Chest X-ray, AP view. Patient: 29 years old, sex F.
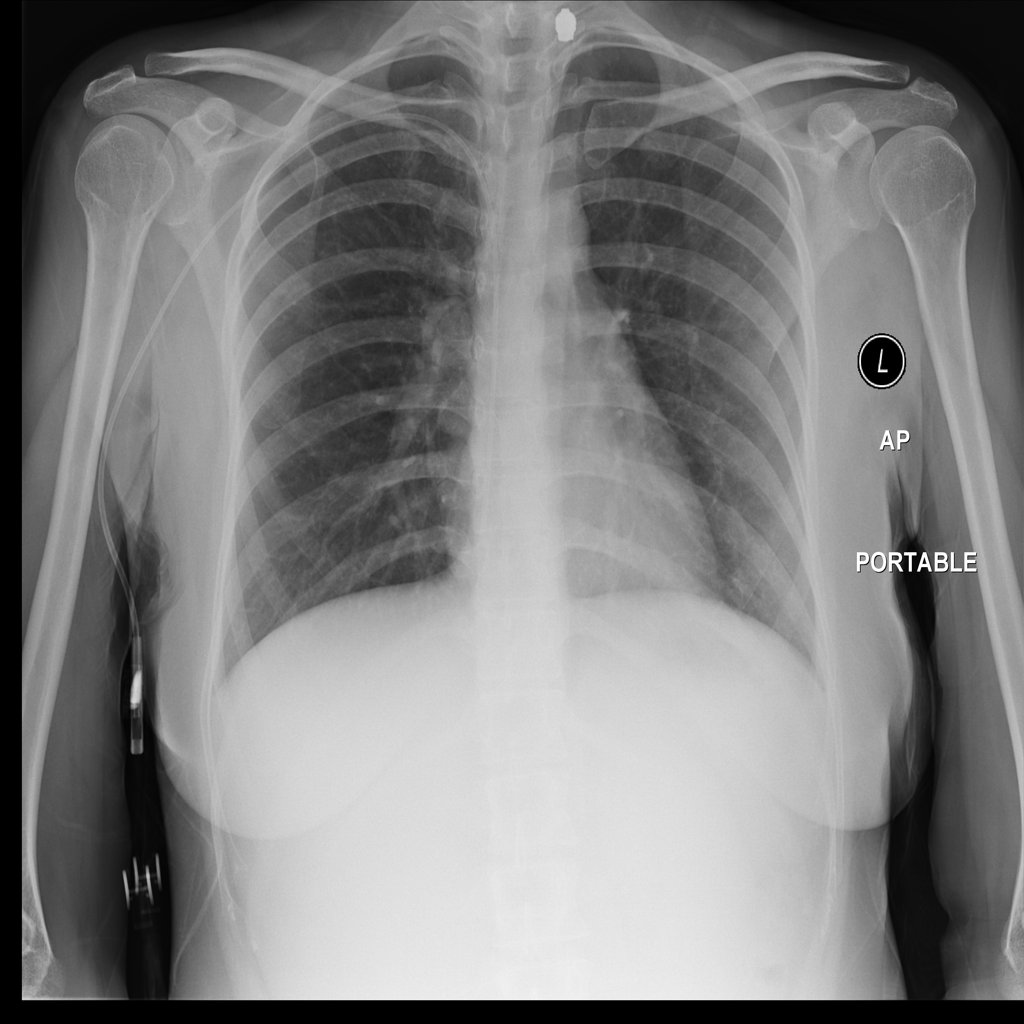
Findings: No Finding